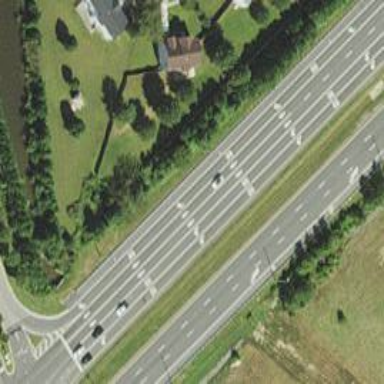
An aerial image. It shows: This image shows trunk highway that functions as expressway.